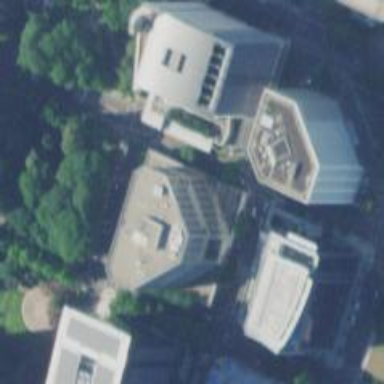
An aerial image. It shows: Courthouse building.